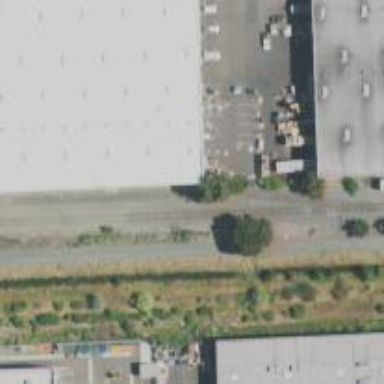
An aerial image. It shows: Rail spur service.